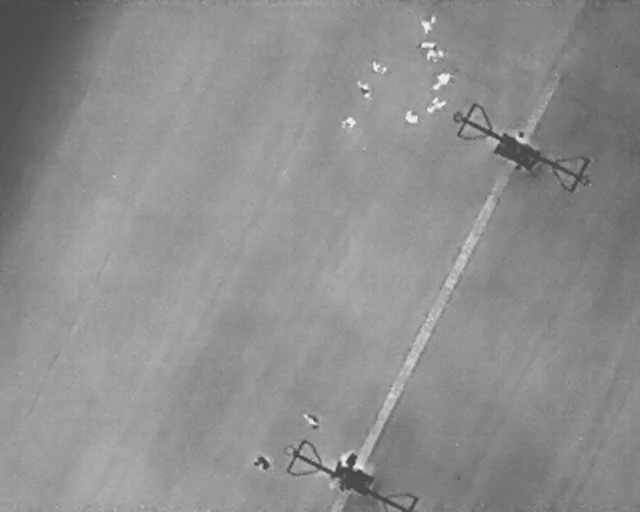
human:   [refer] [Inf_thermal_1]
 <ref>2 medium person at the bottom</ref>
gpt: <box>[[46, 80, 50, 83, 128], [39, 88, 42, 92, 2]]</box>

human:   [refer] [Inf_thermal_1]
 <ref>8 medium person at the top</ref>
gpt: <box>[[53, 22, 55, 25, 2], [63, 21, 65, 24, 2], [55, 16, 58, 18, 173], [58, 11, 60, 14, 2], [67, 17, 69, 22, 149], [67, 13, 69, 18, 143], [66, 8, 68, 12, 176], [66, 6, 67, 10, 2]]</box>